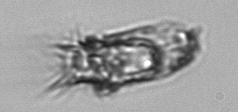
Label: Tintinnopsis